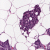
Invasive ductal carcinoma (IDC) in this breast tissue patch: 0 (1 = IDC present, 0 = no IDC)